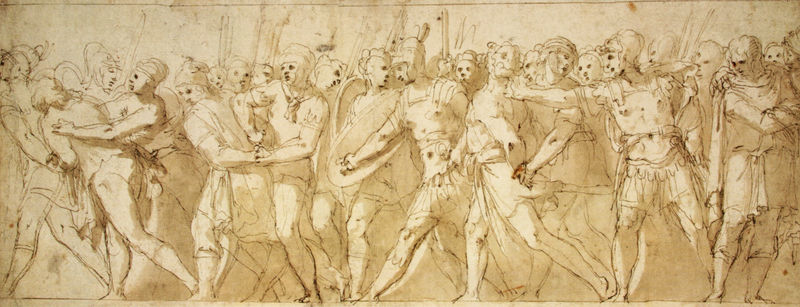
Titel: Triumphzug römischer Soldaten mit ihren Gefangenen
Künstler: Taddeo Zuccaro
Standort: London
Institution: British Museum
Schlagwörter: kampf, mann, frauen, menschen, frau, männer, schwarz, skizze, szene, zeichnung, beige, rock, versammlung, mützen, arme, augen, falten, mantel, beine, italien, stab, laufen, krieg, schlacht, soldaten, schild, antike, aufruhr, stich, knüppel, raub, schilder, schwert, schwerter, verhaftung, waffen, überfall, aufstand, ketten, soldat, mäntel, helm, entwurf, armee, kämpfen, rüstung, rom, fries, römer, helme, mantegna, griechen, gefangene, entführung, lanzen, feldherr, speere, gewehre, toben, turban, sklaven, längs, turbane, vorzeichnung, grichisch, schilde, tiepolo, abführen, befehl, sabinerinnen, ntike, mnner, colloriert, gefangenen